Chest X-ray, PA view. Patient: 56 years old, sex F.
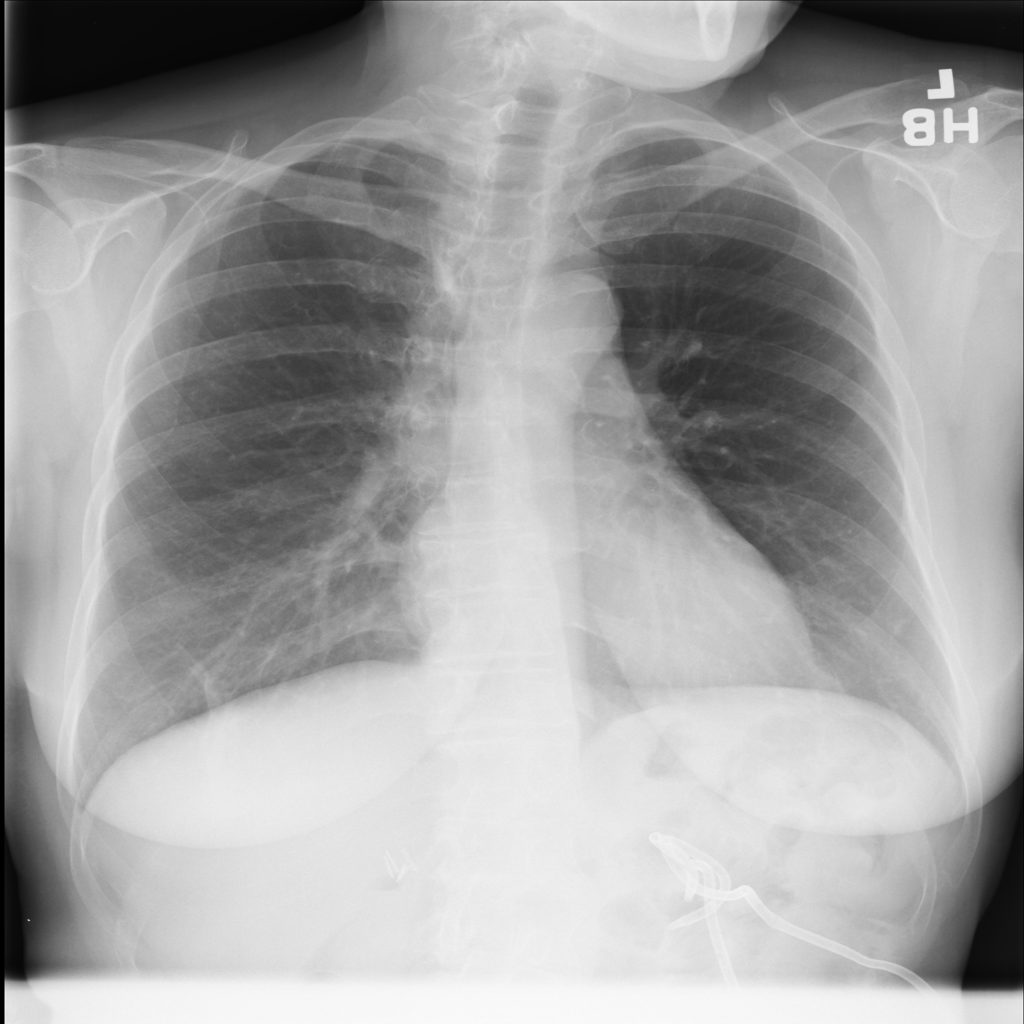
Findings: No Finding